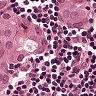
Metastatic tissue present: yes